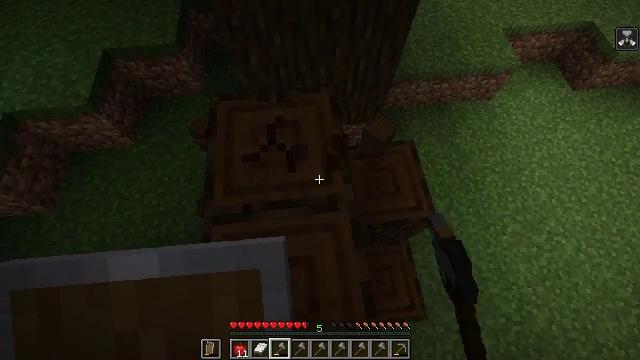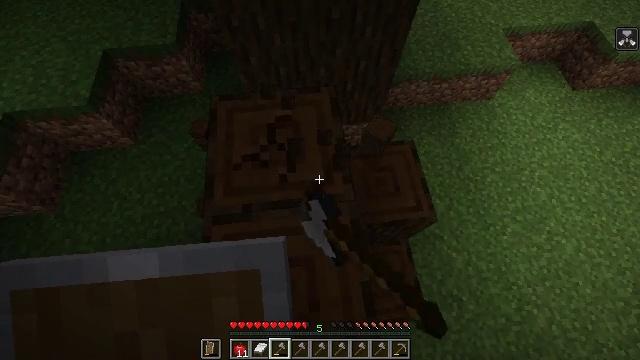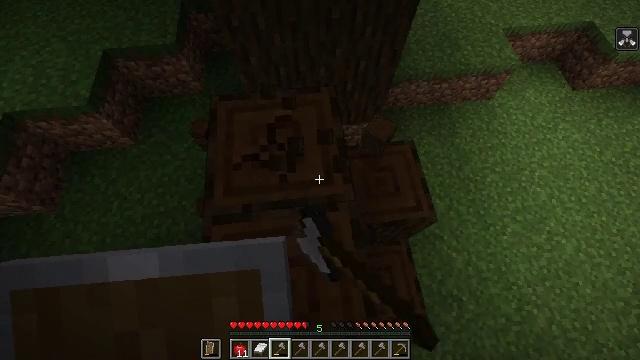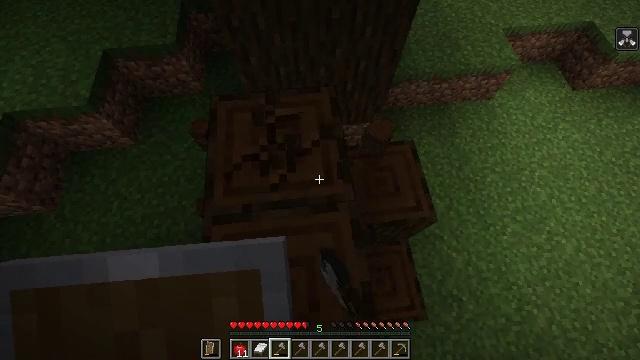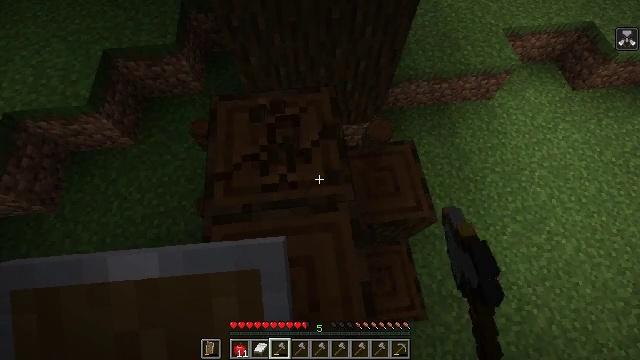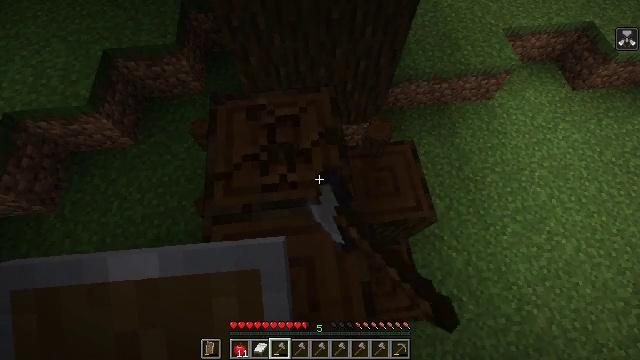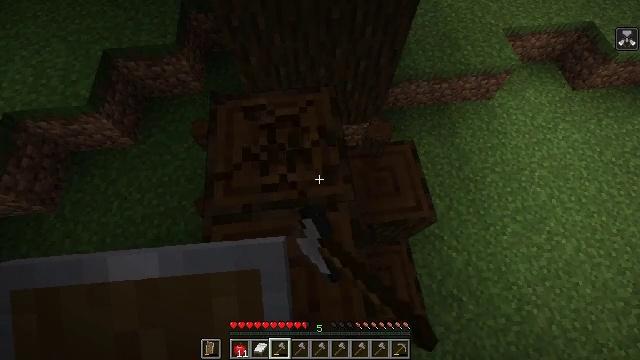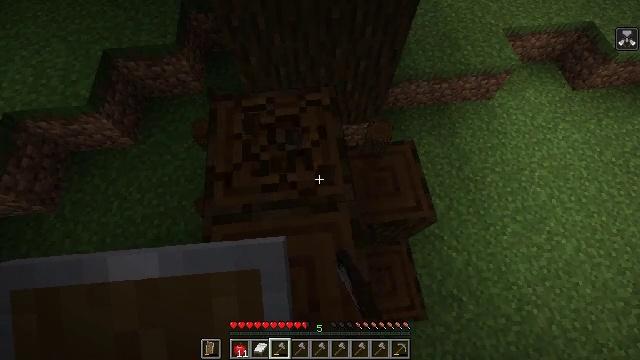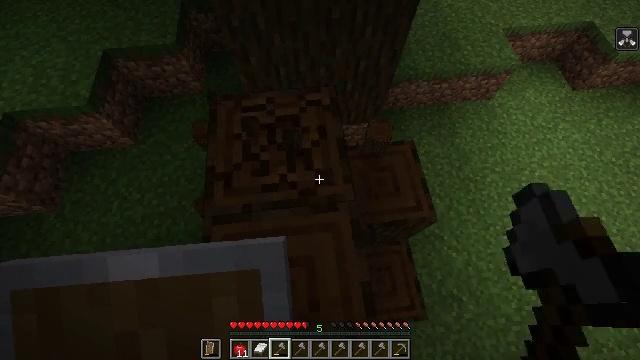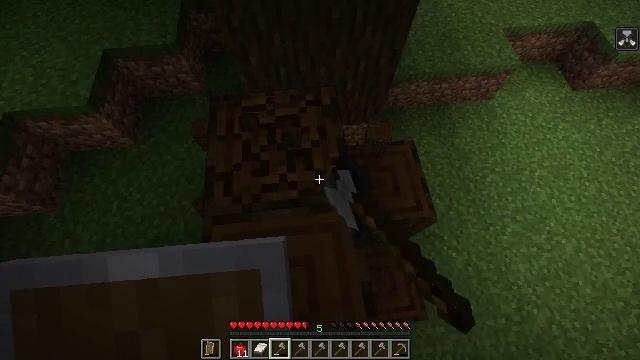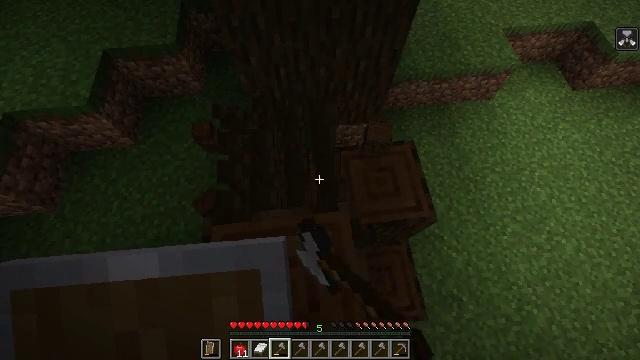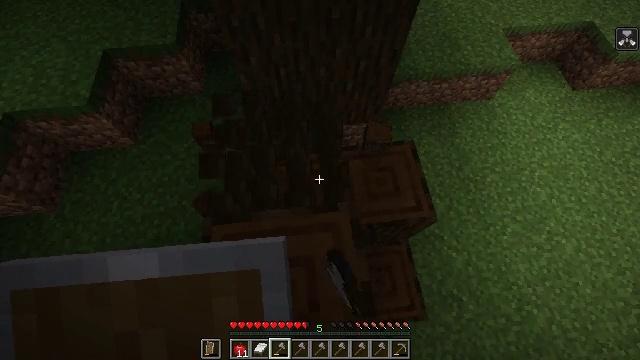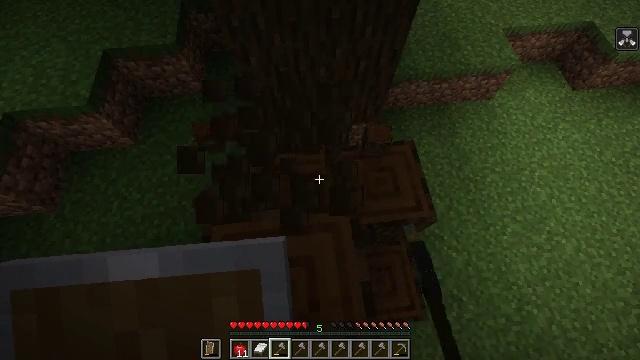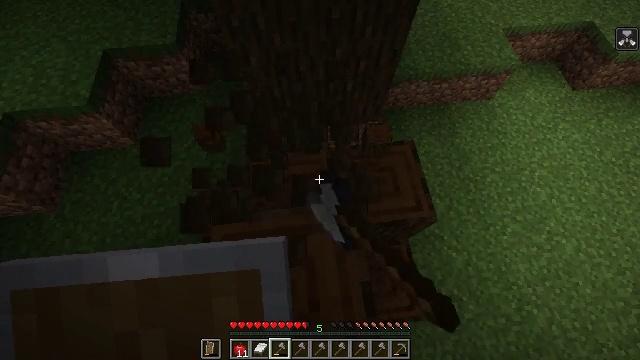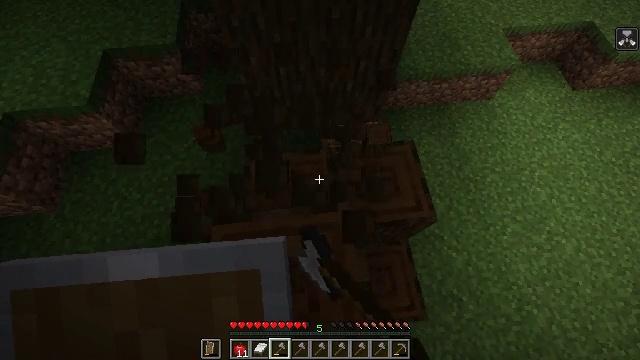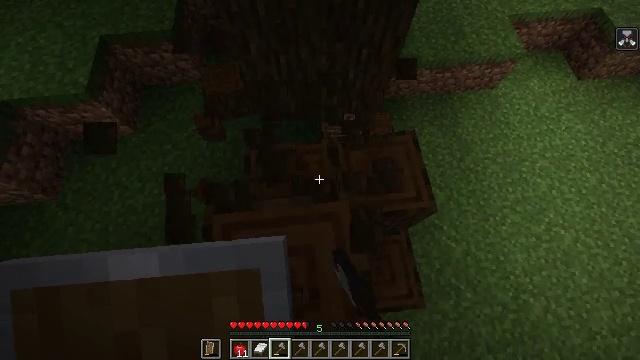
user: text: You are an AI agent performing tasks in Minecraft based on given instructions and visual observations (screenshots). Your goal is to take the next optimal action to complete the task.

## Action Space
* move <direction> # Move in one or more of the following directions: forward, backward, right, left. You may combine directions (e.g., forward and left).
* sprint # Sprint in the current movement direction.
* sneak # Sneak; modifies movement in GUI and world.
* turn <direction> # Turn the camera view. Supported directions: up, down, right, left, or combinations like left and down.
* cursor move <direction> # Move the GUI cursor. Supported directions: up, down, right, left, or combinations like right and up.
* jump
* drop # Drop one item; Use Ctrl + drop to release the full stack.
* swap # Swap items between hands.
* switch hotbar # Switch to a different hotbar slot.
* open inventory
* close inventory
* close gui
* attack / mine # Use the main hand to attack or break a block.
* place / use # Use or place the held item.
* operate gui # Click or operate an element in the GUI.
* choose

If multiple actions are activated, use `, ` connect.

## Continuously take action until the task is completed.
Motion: motion action
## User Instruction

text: Chop down the dark oak log.
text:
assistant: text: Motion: attack / mine
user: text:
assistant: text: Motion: attack / mine
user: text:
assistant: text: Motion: attack / mine
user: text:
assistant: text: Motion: attack / mine
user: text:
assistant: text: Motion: attack / mine
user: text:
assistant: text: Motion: attack / mine
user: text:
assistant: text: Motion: attack / mine
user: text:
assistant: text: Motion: attack / mine
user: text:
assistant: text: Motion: attack / mine
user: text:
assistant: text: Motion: attack / mine
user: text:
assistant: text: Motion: attack / mine
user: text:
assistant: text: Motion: attack / mine
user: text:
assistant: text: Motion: attack / mine
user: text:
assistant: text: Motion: attack / mine
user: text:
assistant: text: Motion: turn down, attack / mine
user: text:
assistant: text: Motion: turn left and down, attack / mine
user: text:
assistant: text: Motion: turn down, attack / mine
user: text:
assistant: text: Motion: turn down, attack / mine
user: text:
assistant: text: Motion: turn down, attack / mine
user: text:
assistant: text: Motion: attack / mine
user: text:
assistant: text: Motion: attack / mine
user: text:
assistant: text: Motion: attack / mine
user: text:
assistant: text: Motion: attack / mine
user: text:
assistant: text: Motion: attack / mine
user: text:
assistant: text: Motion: attack / mine
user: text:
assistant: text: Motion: attack / mine
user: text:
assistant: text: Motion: attack / mine
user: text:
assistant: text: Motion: attack / mine
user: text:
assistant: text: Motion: attack / mine
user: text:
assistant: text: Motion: attack / mine